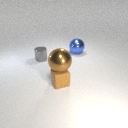
small brown rubber cube to the left of large blue metal sphere